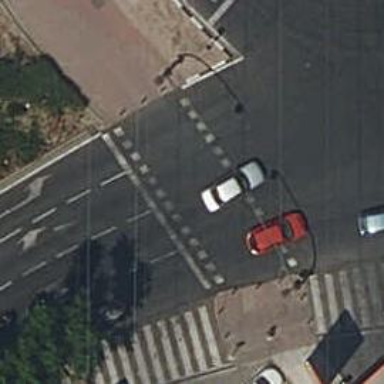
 there are traffic signals and zebra crossing."